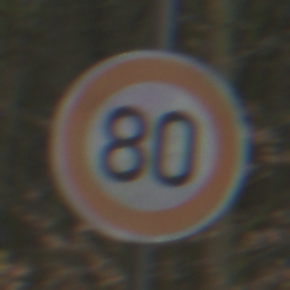
Verkehrszeichen: Geschwindigkeit80
Umgebung: Outdoor, Nature
Tageszeit: Midday
Wetter: Overcast
Licht: Natural
Jahreszeit: NotSpecified
Kontrast: LowContrast